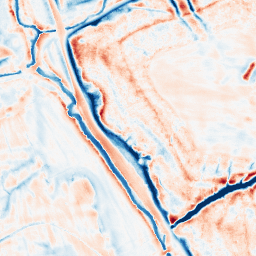
Category: edge_preserving
Decomposition family: bilateral
Decomposition parameters: d: 21
sigma_color: 75
sigma_space: 150
Upsampling method: quintic
Upsampling parameters: scale: 8
Upsampling scale: 8